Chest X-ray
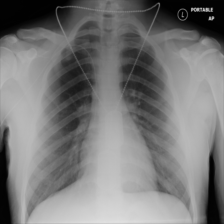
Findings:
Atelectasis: negative
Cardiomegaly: negative
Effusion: negative
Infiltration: negative
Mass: negative
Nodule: negative
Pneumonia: negative
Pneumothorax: negative
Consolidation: negative
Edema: negative
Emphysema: negative
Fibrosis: negative
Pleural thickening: negative
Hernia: negative